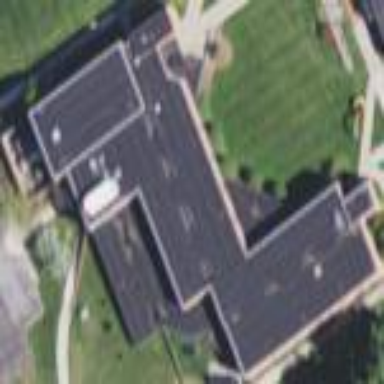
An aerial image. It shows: College building.